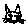
Label: cat